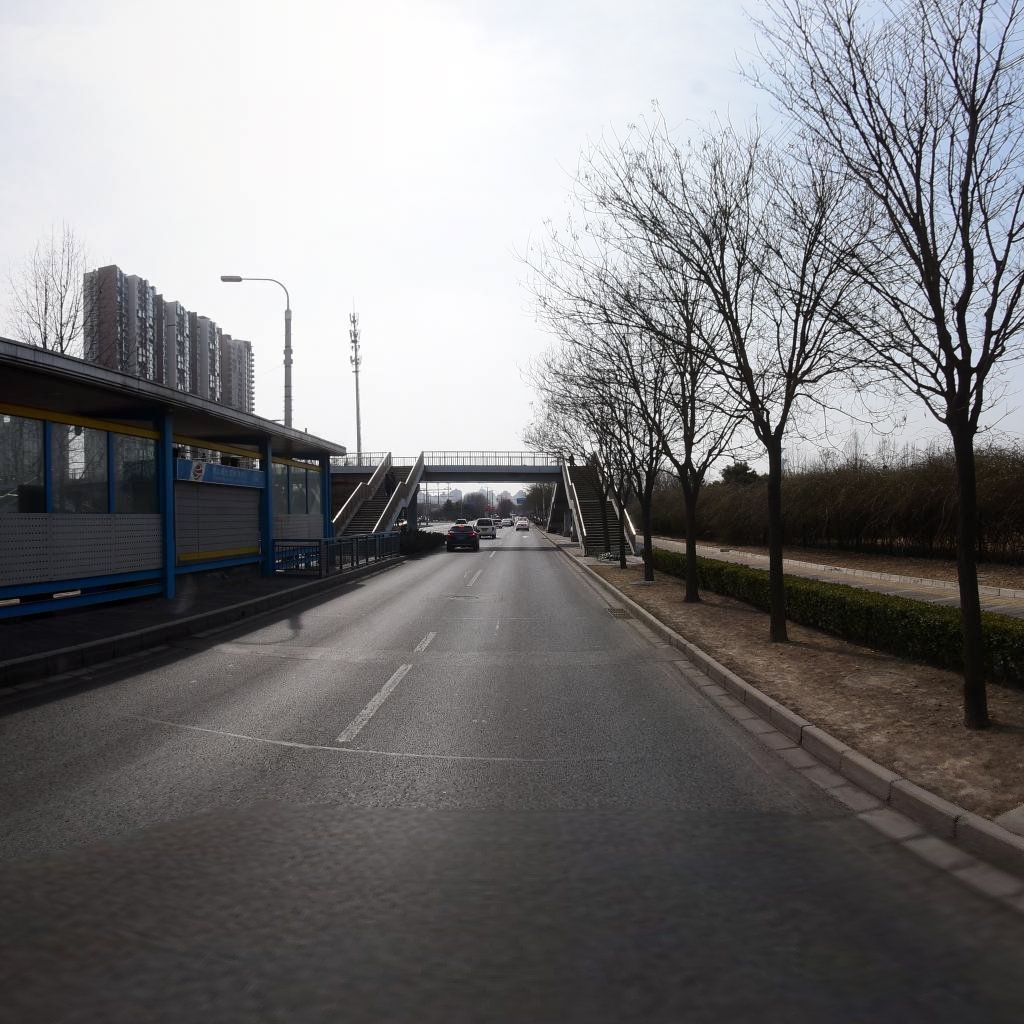
Region: Chaoyang
Road damage annotations: transverse patch, manhole cover, transverse patch